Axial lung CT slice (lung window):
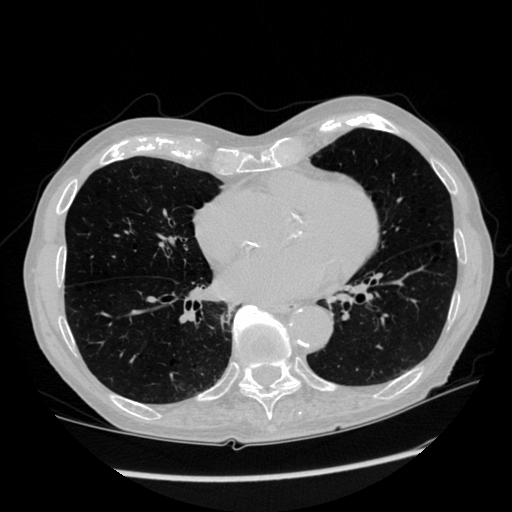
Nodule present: no